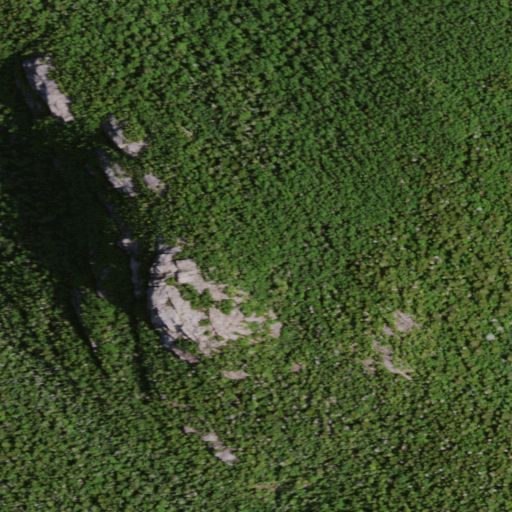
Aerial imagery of mountain in New York named Noonmark Mountain containing evergreen forest and mixed forest